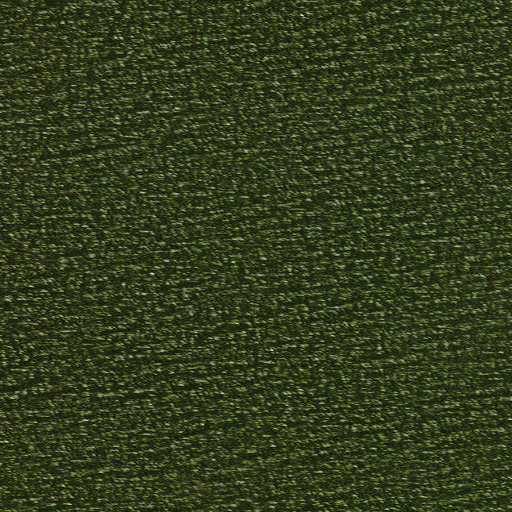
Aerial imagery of island in Alaska named Neragon Island containing only unknown